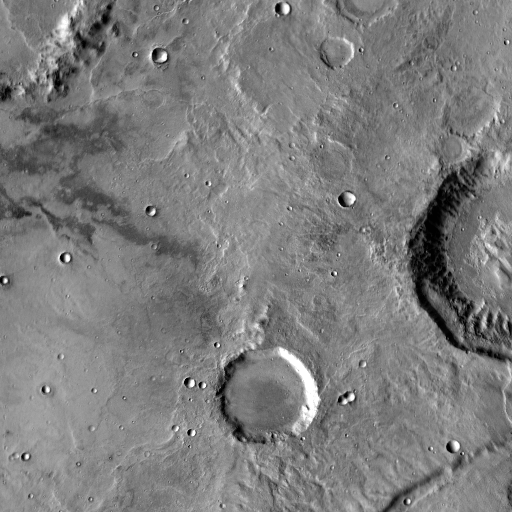
Crater classes present: Background, Other, Buried, Secondary